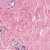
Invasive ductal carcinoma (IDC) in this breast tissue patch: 0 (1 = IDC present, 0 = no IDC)